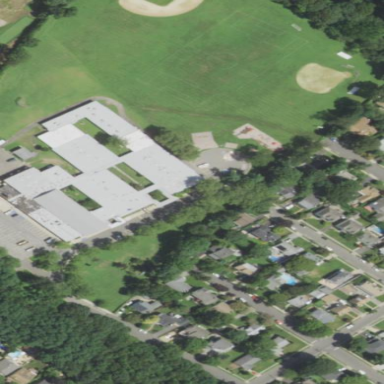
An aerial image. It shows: School.